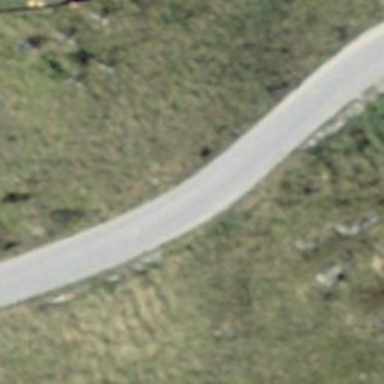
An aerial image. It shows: Unclassified road with asphalt surface.